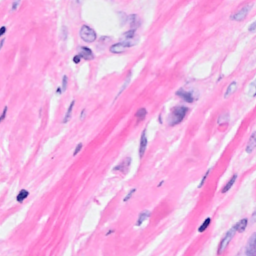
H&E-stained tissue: Breast